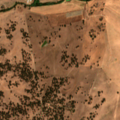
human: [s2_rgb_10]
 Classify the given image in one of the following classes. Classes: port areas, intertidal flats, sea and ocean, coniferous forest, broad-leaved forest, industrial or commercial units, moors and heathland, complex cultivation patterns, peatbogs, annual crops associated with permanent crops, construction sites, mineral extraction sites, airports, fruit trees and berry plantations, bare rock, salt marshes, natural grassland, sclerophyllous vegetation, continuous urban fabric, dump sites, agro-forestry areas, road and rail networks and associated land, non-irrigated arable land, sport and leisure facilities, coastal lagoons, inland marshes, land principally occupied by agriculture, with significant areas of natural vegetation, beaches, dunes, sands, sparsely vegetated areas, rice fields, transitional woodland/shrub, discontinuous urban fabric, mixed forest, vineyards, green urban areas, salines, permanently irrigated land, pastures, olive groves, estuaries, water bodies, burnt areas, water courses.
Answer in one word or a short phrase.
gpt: non-irrigated arable land, permanently irrigated land, pastures, agro-forestry areas